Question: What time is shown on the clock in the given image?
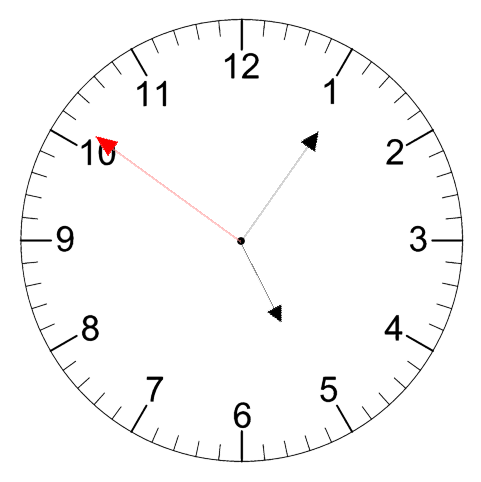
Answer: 05:05:51